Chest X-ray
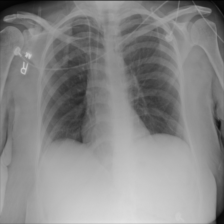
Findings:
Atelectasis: negative
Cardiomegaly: negative
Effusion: negative
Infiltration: negative
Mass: negative
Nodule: negative
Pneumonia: negative
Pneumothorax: negative
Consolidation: negative
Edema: negative
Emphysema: negative
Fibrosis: negative
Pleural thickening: negative
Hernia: negative